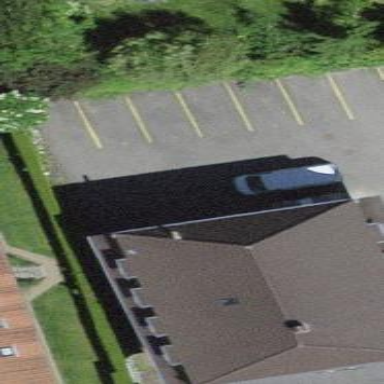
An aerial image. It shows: Commercial building.